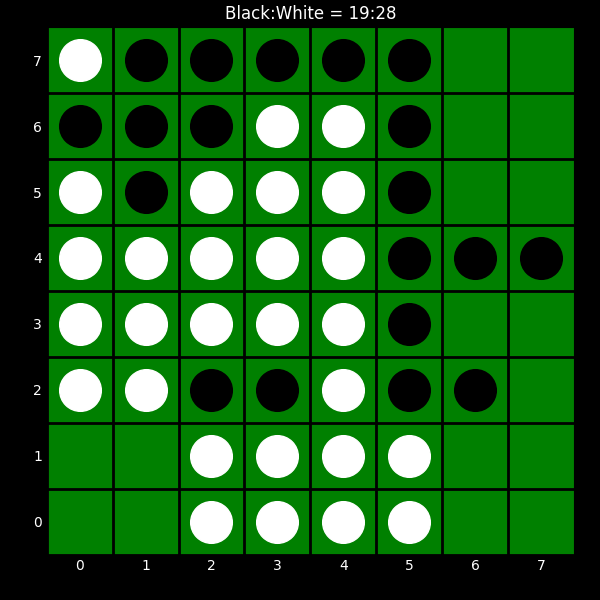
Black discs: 19
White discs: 28